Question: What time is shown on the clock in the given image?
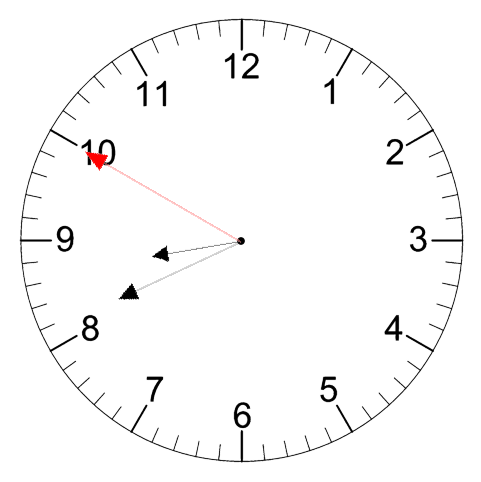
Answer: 08:40:50